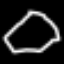
Label: octagon